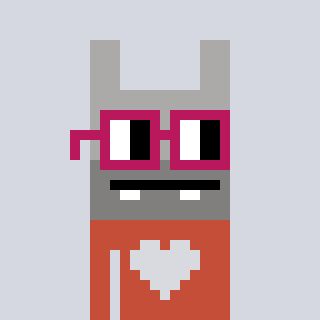
a pixel art character with square dark red glasses, a rabbit-shaped head and a rust-colored body on a cool background